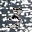
Label: 3